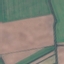
Land use / land cover class: AnnualCrop